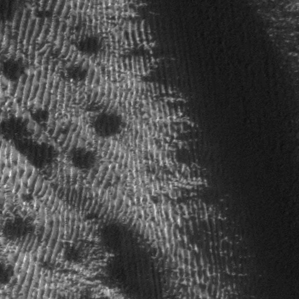
Label: frost